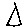
Label: triangle